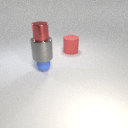
small blue rubber sphere below small red metal cylinder